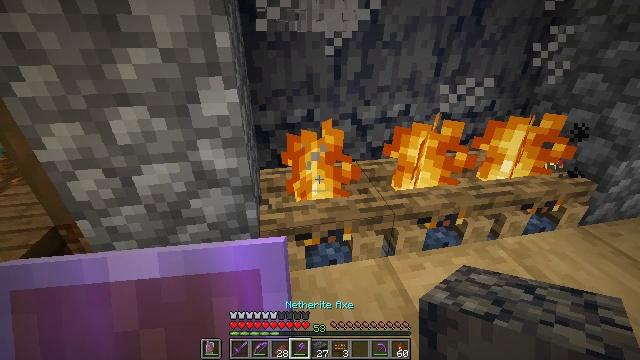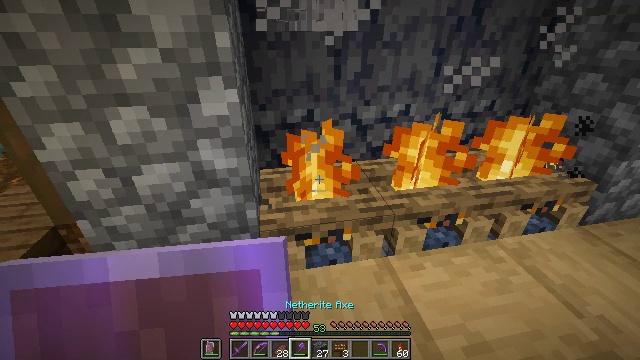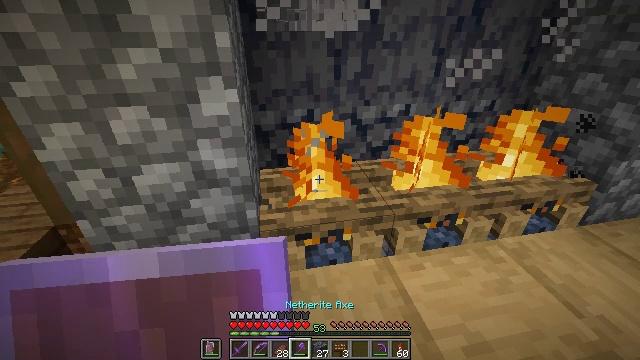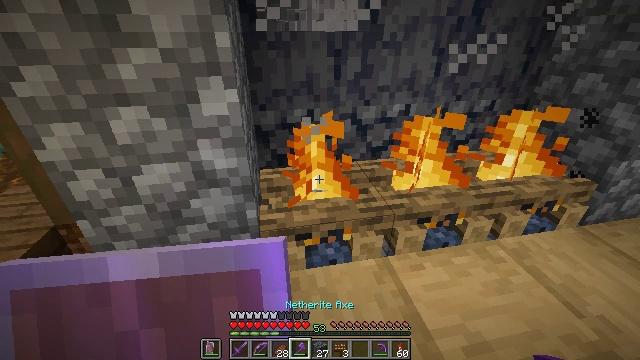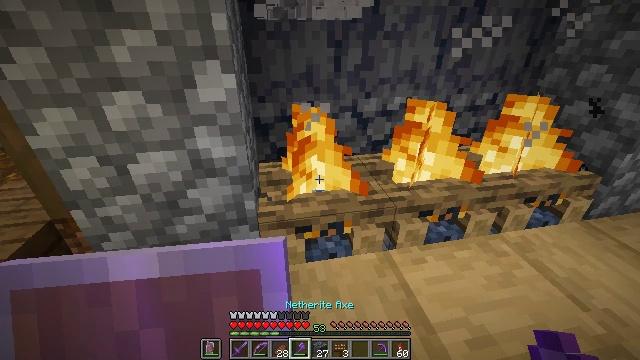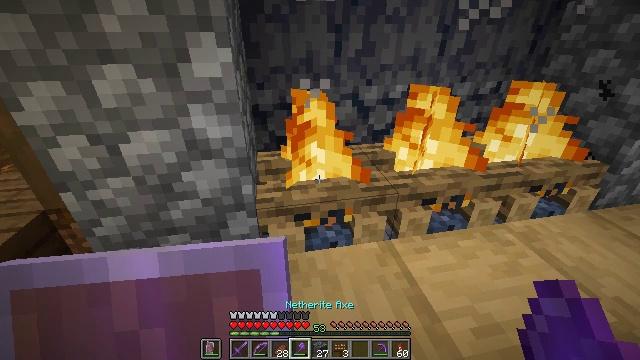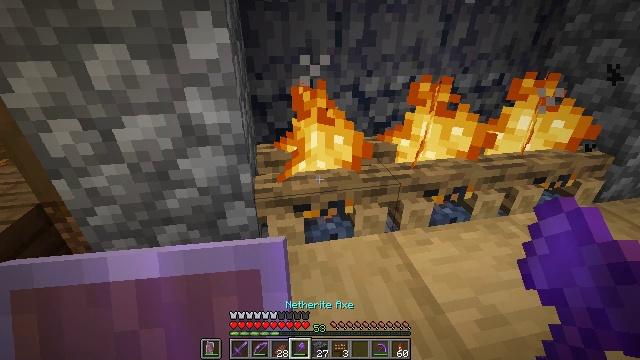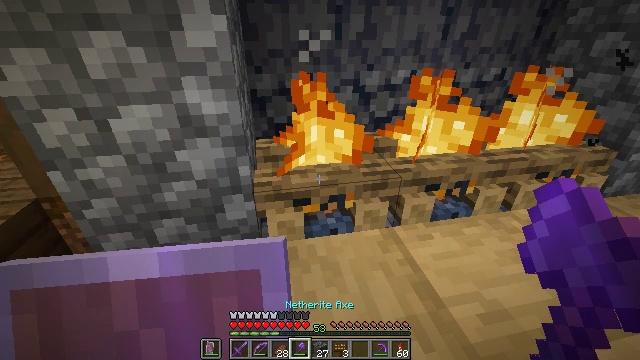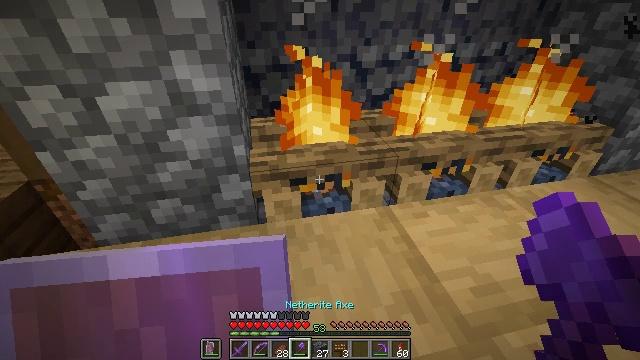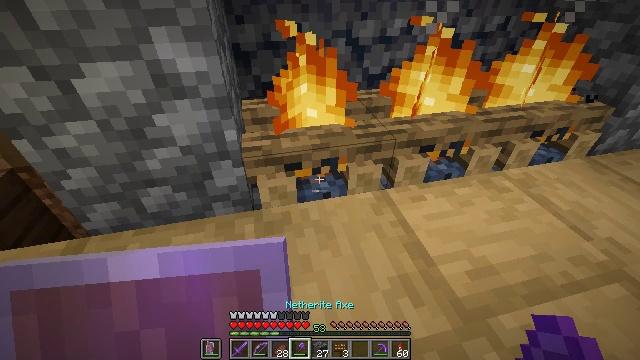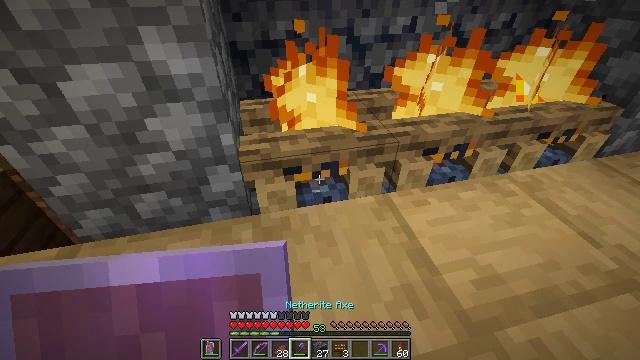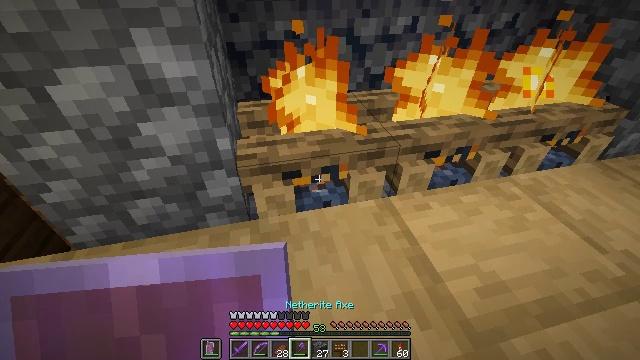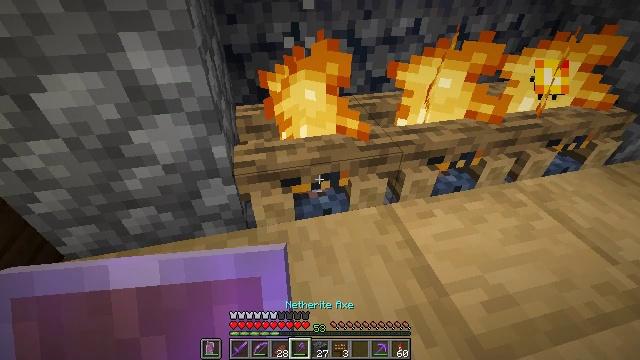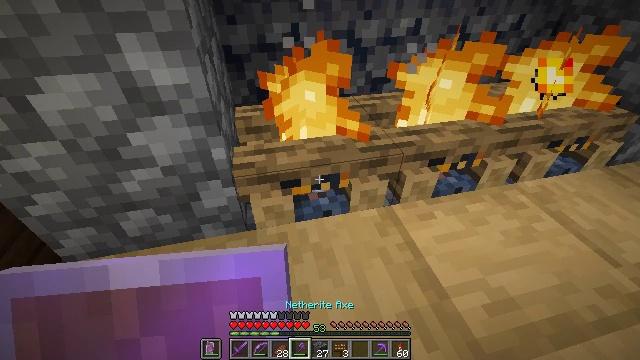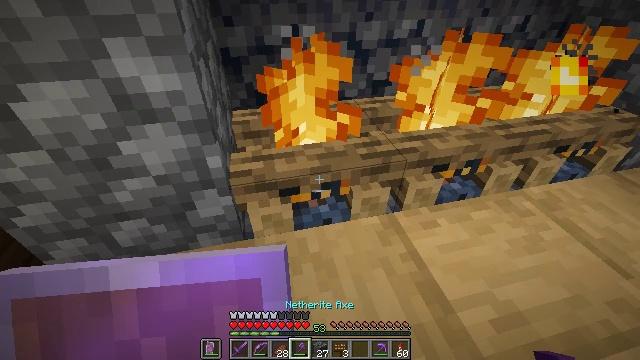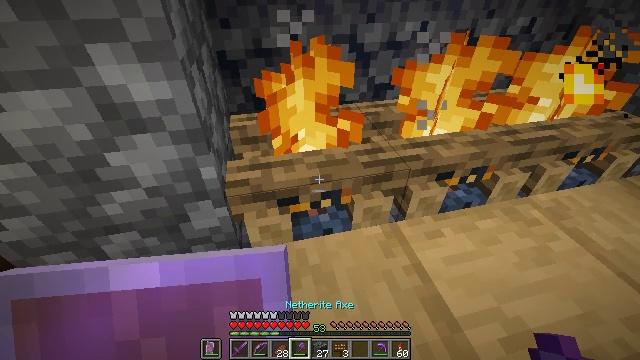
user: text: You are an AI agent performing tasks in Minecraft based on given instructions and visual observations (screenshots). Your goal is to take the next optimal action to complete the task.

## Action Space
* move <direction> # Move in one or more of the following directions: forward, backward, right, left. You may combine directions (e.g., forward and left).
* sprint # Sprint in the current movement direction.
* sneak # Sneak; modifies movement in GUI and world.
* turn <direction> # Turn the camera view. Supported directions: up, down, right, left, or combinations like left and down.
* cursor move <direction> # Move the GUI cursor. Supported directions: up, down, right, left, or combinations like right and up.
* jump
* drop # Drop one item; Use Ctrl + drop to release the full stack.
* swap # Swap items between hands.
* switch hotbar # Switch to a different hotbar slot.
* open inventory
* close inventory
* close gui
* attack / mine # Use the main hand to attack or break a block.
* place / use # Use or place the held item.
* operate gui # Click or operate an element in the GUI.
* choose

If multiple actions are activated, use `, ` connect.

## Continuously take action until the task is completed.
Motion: motion action
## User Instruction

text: Gather up the campfire.
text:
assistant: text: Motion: no_op
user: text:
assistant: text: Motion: no_op
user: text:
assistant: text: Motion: sneak
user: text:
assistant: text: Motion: sneak
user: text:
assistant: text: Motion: sneak
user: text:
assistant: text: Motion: sneak
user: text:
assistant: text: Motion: sneak
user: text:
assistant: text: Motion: move forward, sneak, turn down
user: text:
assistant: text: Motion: move forward, sneak, turn right and down
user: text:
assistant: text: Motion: move forward, sneak
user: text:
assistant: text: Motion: move forward, sneak
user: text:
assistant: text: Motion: move forward, sneak
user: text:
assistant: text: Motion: move forward, sneak
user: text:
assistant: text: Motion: move forward, sneak
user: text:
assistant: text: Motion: move forward, sneak
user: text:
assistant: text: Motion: sneak
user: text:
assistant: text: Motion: sneak
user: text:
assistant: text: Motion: sneak
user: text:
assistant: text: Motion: sneak, turn down
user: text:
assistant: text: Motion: sneak
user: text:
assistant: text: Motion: sneak
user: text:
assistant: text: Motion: sneak
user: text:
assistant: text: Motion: sneak, turn right and up
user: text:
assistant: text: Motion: sneak, turn right and up
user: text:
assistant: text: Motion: sneak, turn right and up
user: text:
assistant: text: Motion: sneak
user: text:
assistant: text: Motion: sneak
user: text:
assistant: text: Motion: sneak
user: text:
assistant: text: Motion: sneak
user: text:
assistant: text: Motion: move right, sneak